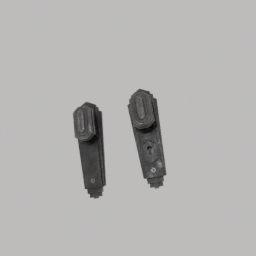
Label: mechanical